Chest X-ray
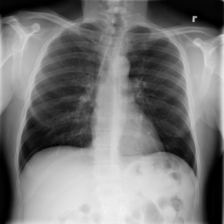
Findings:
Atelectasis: negative
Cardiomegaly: negative
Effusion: negative
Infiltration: negative
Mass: negative
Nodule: negative
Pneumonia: negative
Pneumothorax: negative
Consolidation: negative
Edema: negative
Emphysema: negative
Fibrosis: negative
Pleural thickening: negative
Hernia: negative